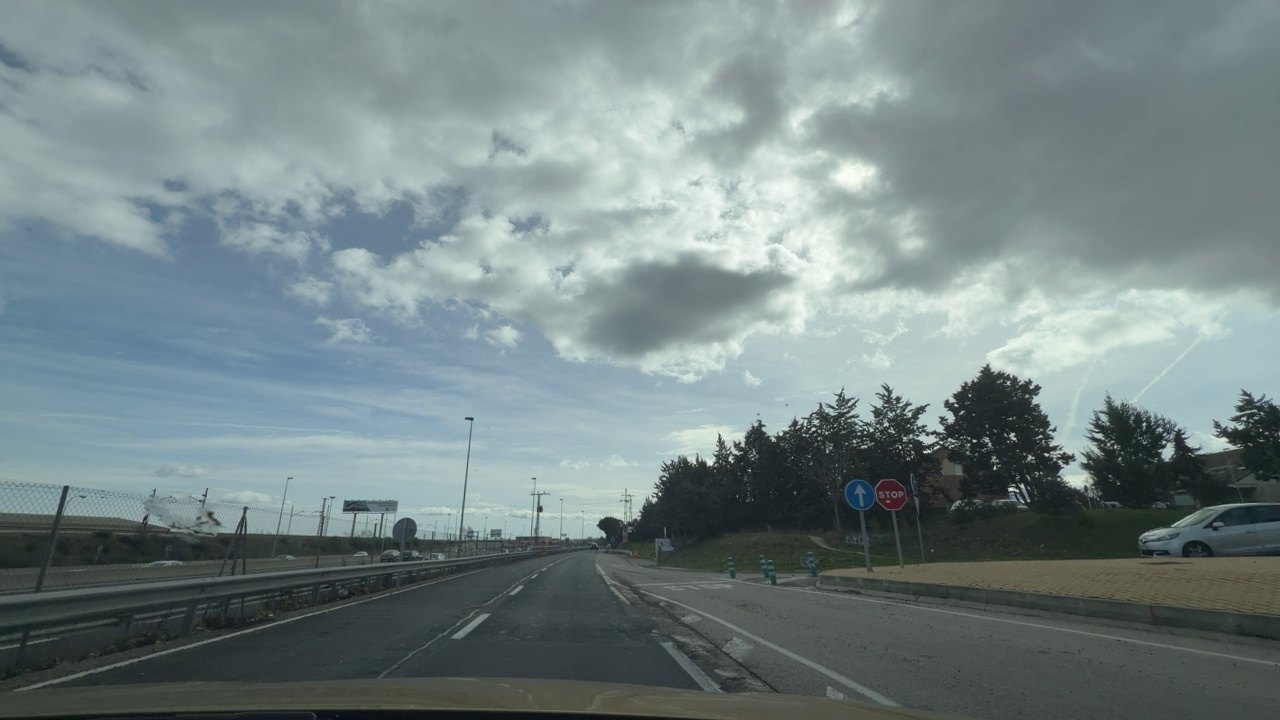
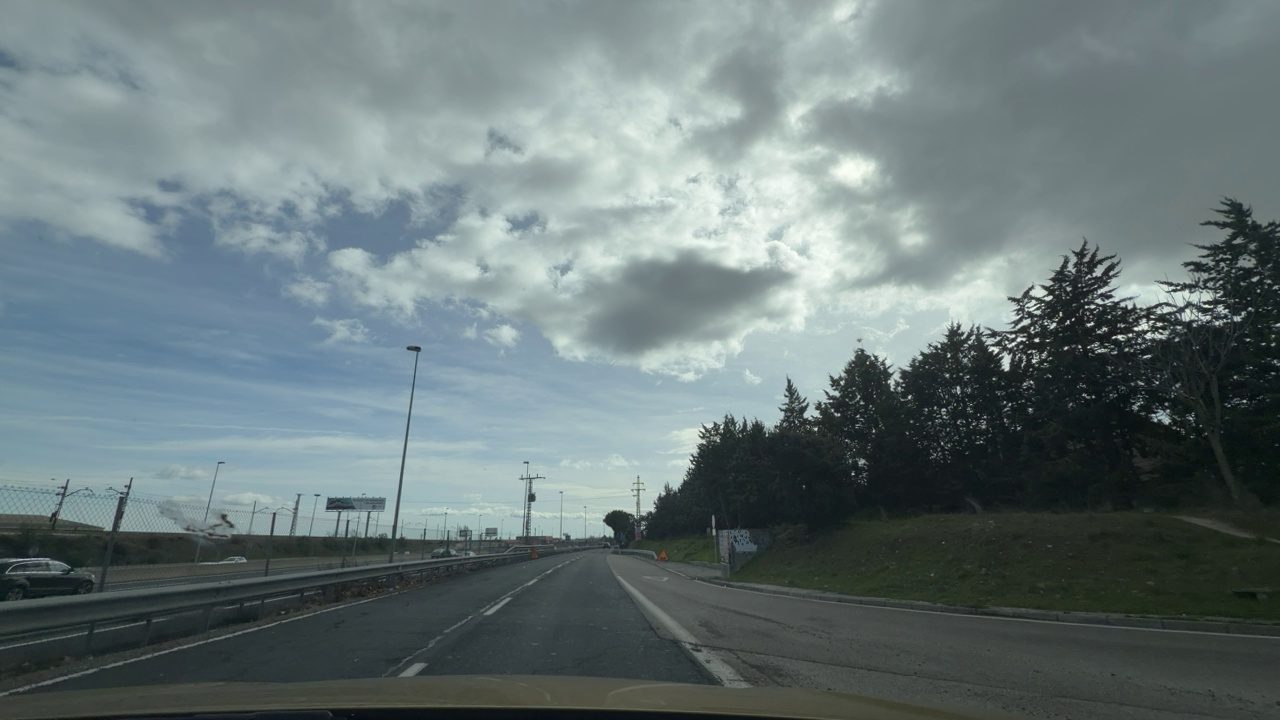
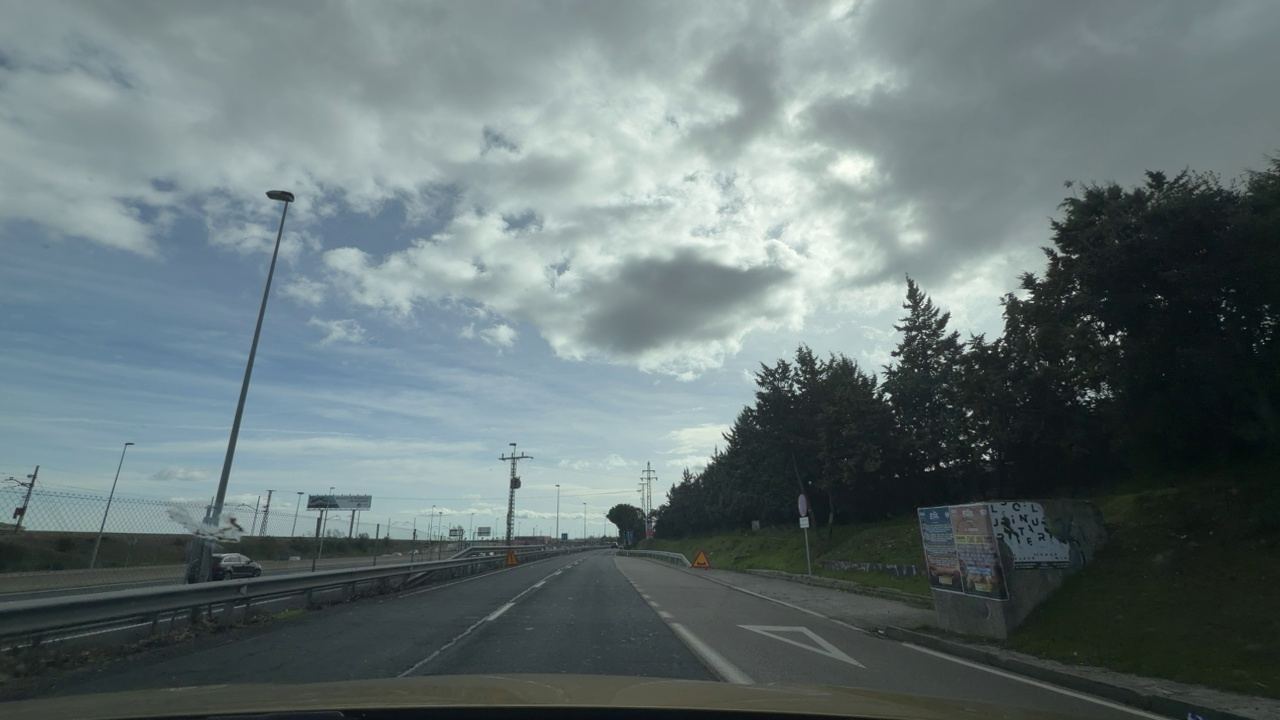
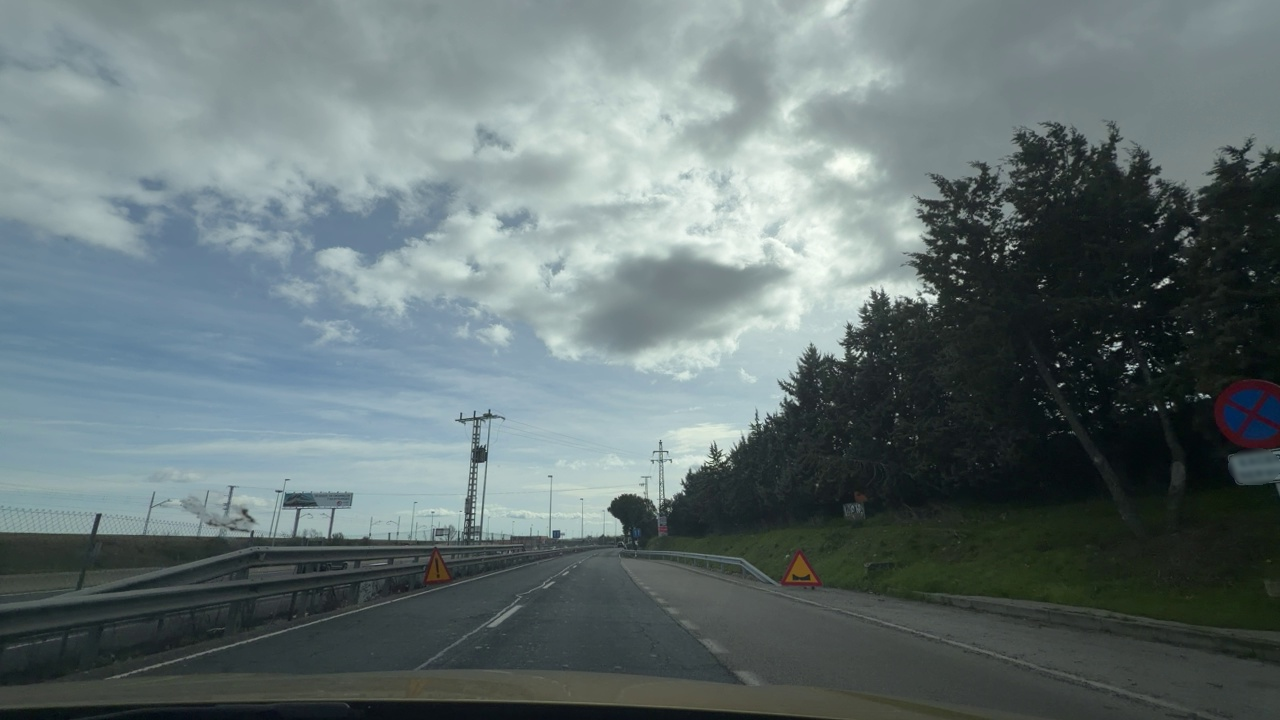
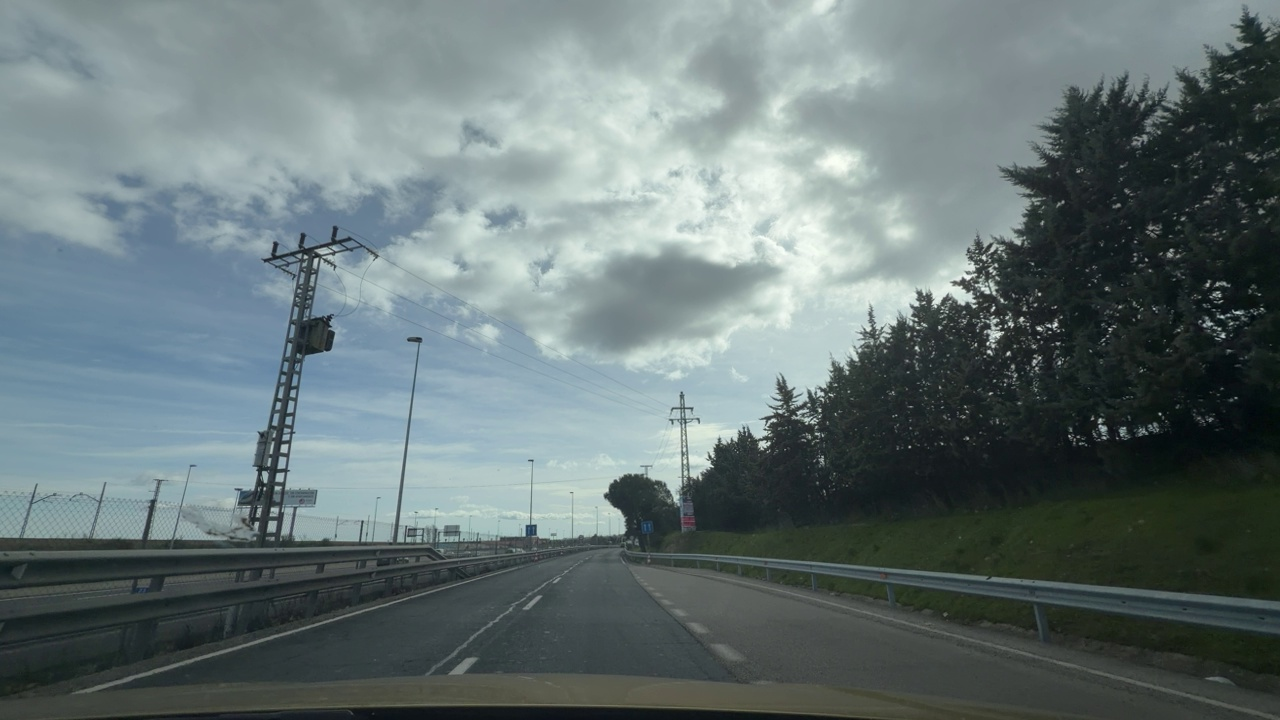
Situation: empty
Question: Is the ego vehicle currently inside a roundabout?
Answer: No
Reasoning: Ego is driving currently in a road with two lanes, and no roundabout n sight

Situation: empty
Question: Is the ego vehicle currently within an intersection?
Answer: No
Reasoning: There is no intersetion where Ego is driving. It can be appreciated a lane can is merging into the road but not necessarily a intersection

Situation: empty
Question: Is any vehicle partially overlapping the lane boundary markings of the ego lane?
Answer: No
Reasoning: There are no vehicles in front ego, overlapping the dashed lines that separate ego lane

Situation: empty
Question: Are construction-related signs, cones, temporary signals, or closed lanes visible in the scene?
Answer: Yes
Reasoning: Yes. There are two yellowed constructions signs in the road. One on the left, and one on the right